Platform: macOS
Application: Arc Browser
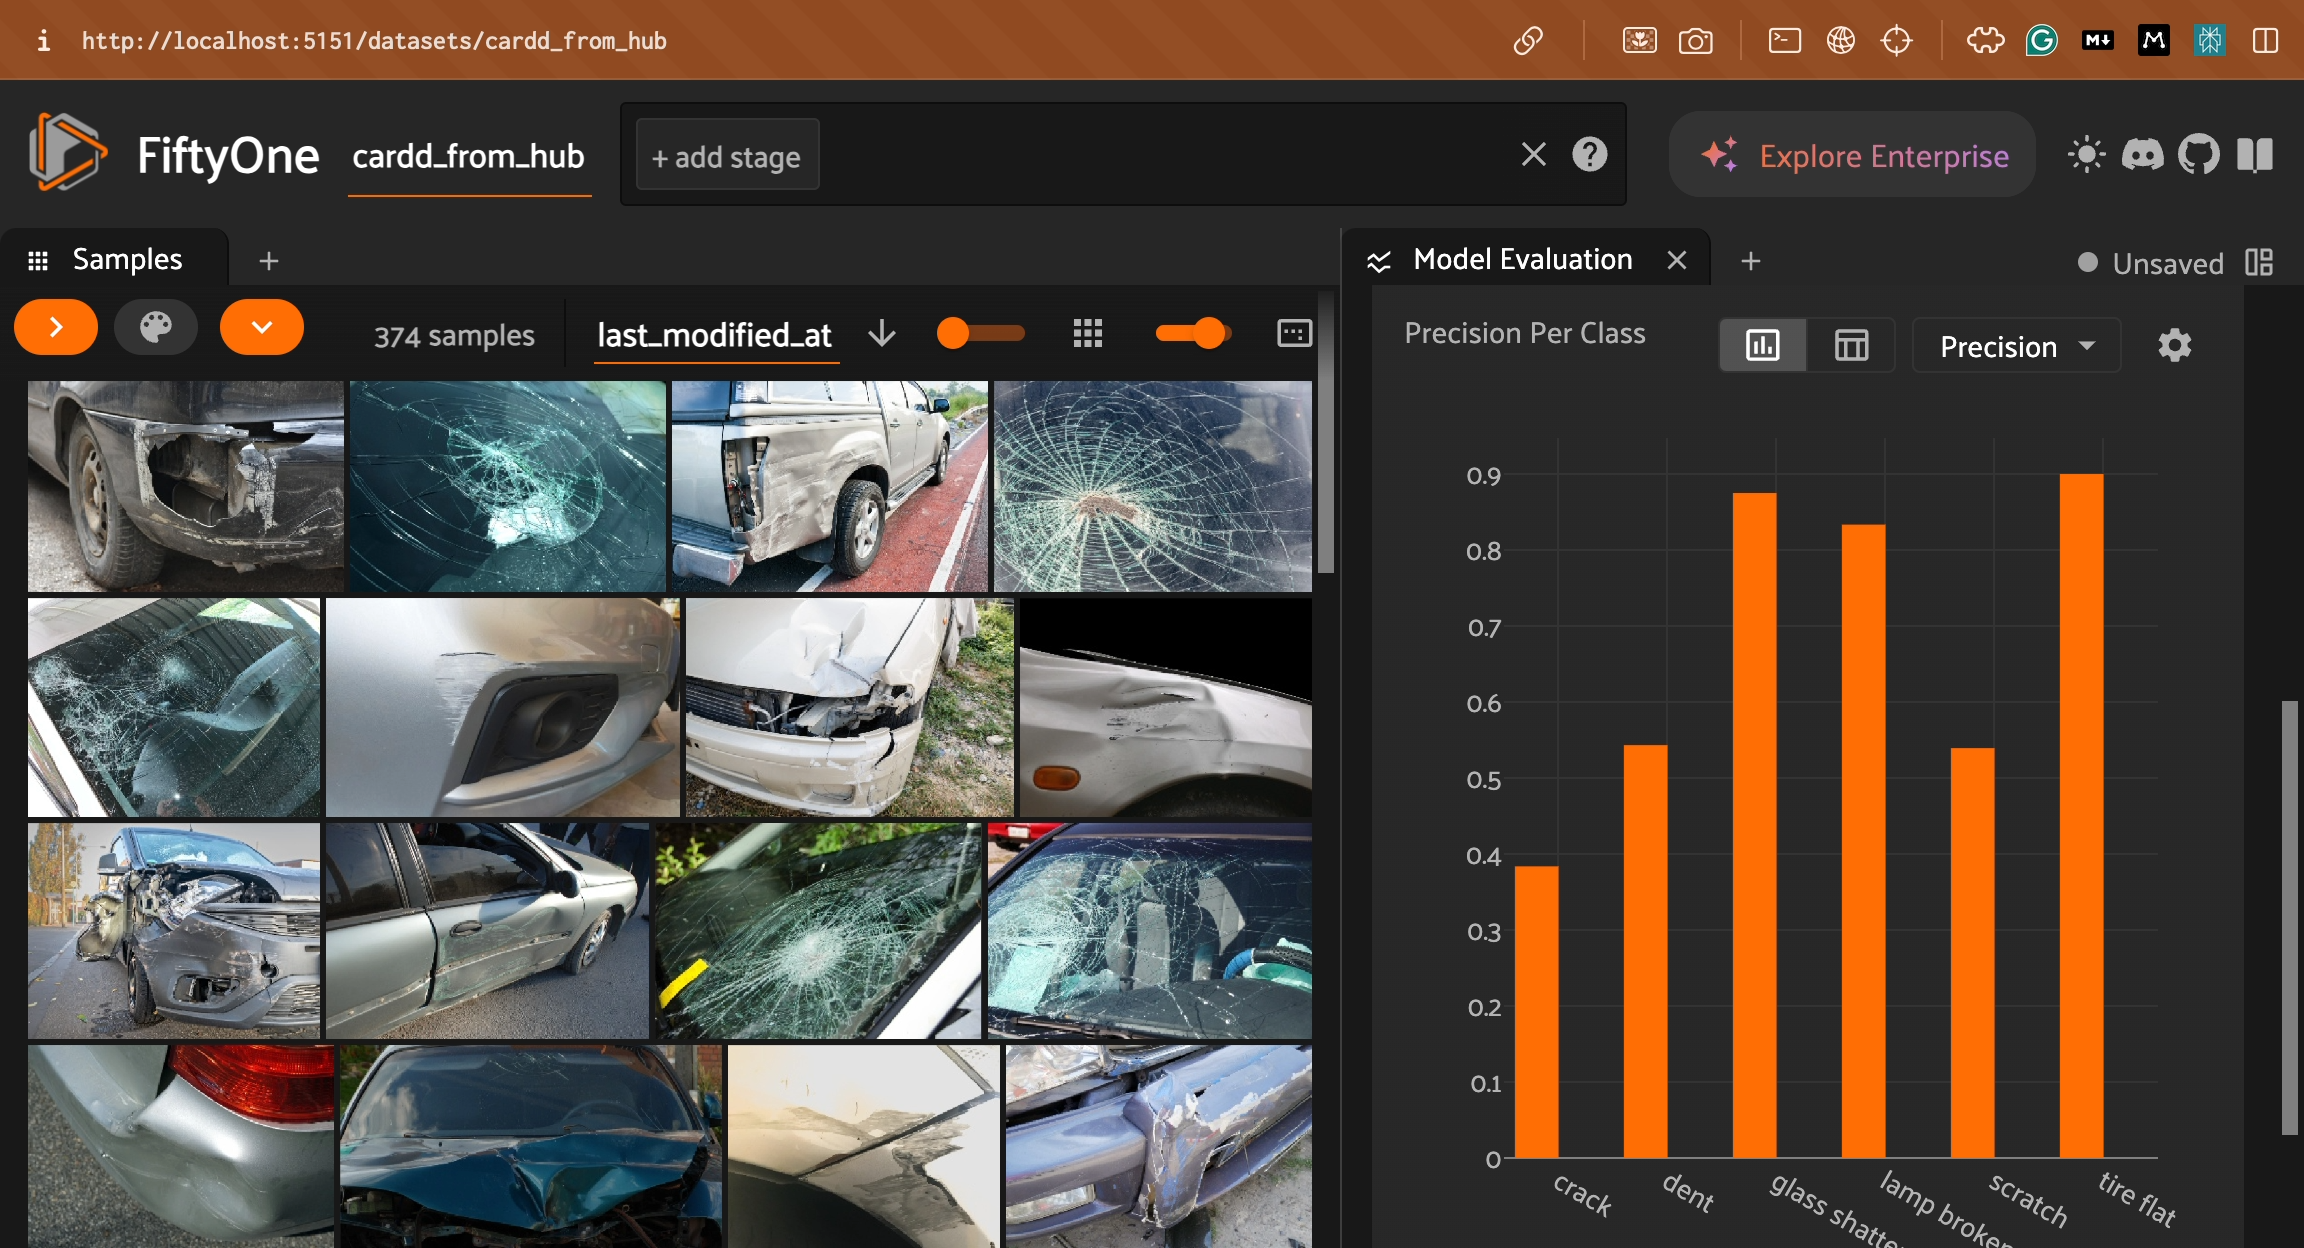
task_description: Click on the crack bar in the per class model performance histogram to show the corresponding labels in the Samples panel
action_type: click
element_info: Menu Item
steps_since_start: 1

task_description: Click on the dent bar in the per class model performance histogram to show the corresponding labels in the Samples panel
action_type: click
element_info: Menu Item
steps_since_start: 1

task_description: Click on the glass shatter bar in the per class model performance histogram to show the corresponding labels in the Samples panel
action_type: click
element_info: Menu Item
steps_since_start: 1

task_description: Click on the lamp broken bar in the per class model performance histogram to show the corresponding labels in the Samples panel
action_type: click
element_info: Menu Item
steps_since_start: 1

task_description: Click on the scratch bar in the per class model performance histogram to show the corresponding labels in the Samples panel
action_type: click
element_info: Menu Item
steps_since_start: 1

task_description: Click on the tire flat bar in the per class model performance histogram to show the corresponding labels in the Samples panel
action_type: click
element_info: Menu Item
steps_since_start: 1